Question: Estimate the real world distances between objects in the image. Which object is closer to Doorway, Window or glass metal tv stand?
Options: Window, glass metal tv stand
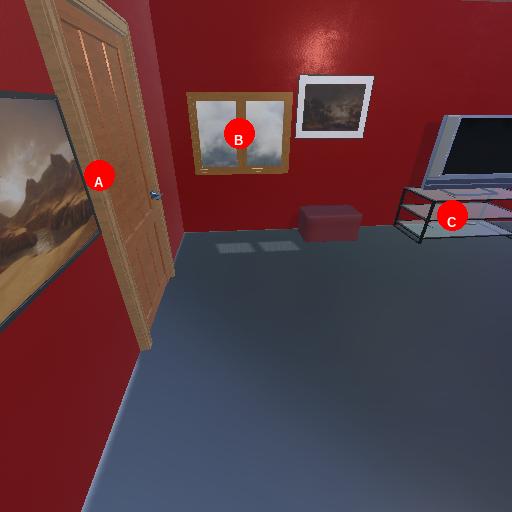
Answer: Window